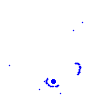
Particle: electron